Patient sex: F
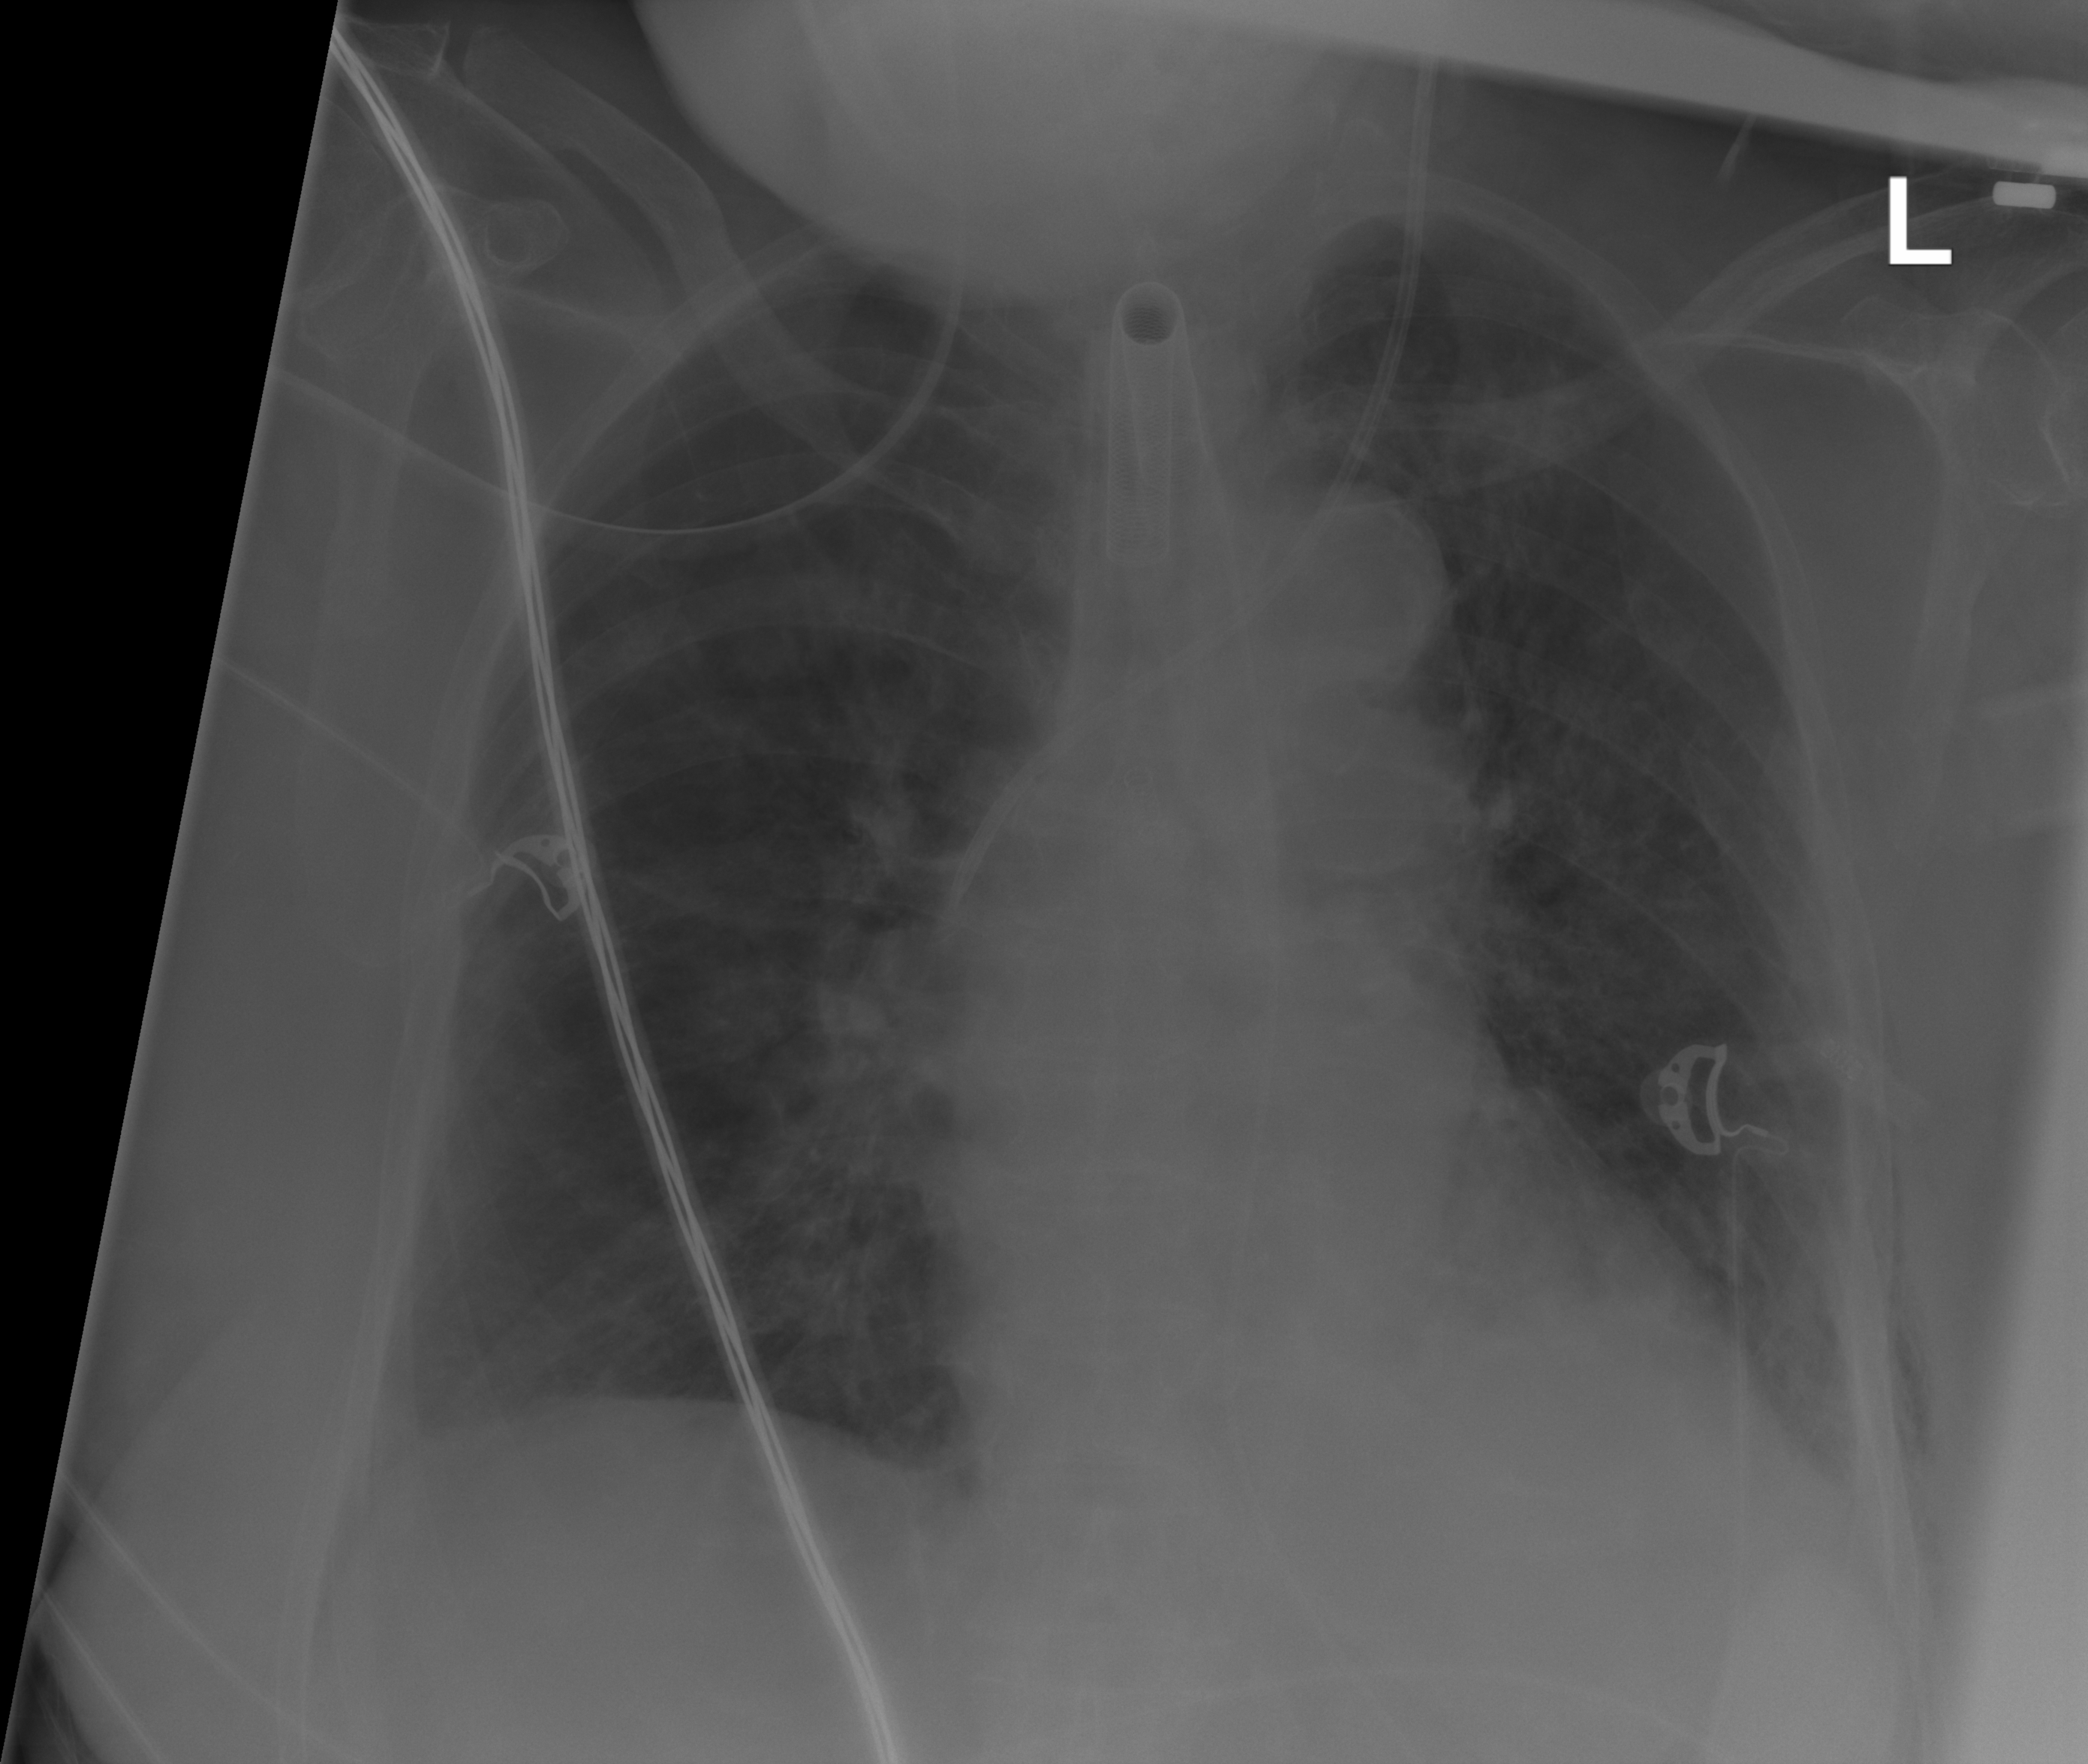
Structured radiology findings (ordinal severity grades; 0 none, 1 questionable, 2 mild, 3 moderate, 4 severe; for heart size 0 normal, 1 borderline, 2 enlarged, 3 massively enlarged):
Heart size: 0
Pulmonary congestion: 0
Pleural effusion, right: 2
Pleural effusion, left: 2
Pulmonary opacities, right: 2
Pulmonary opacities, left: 2
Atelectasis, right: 0
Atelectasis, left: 0